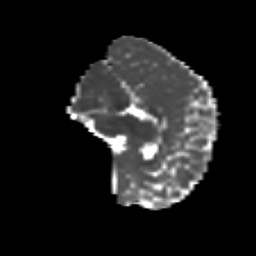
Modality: MD
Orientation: sagittal
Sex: male
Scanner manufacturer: siemens
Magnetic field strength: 3 T
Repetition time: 5 s
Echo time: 0.071 s